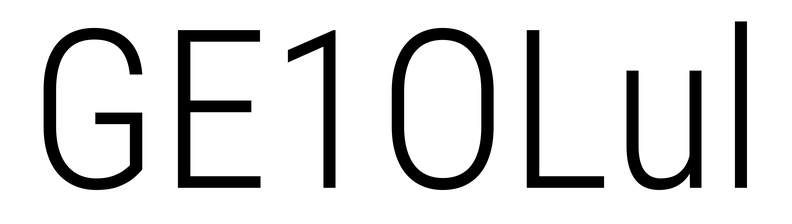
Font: Roboto_Condensed_Light